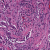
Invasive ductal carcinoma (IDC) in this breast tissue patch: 1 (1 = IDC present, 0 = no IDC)